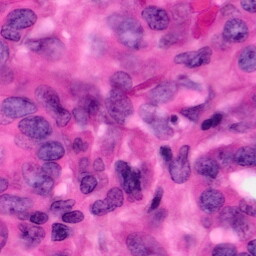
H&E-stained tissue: Pancreatic